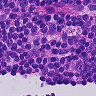
Metastatic tissue present: no